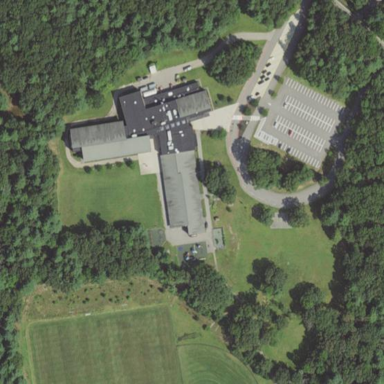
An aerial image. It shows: School building.